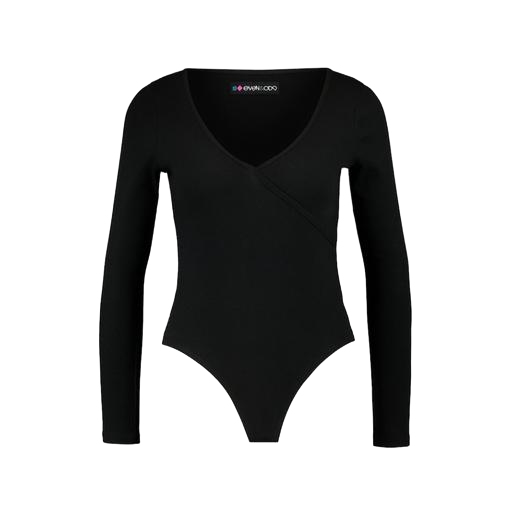
black plunge bodysuit, black mira cape-effect bodysuit, black long-sleeved wrap top, white background